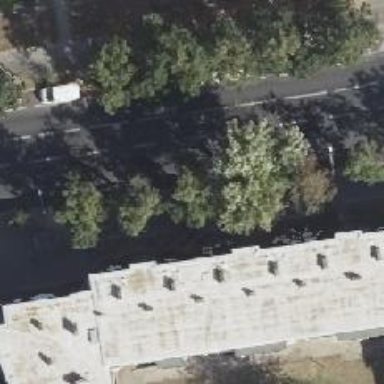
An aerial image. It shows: Sidewalk.